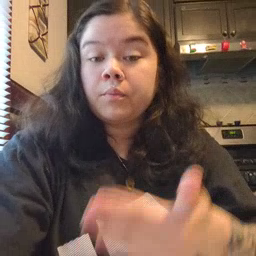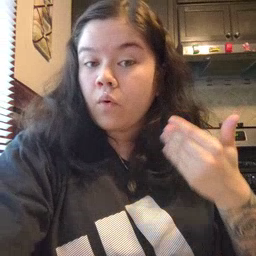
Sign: before